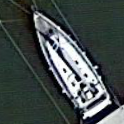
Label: Civil_yacht